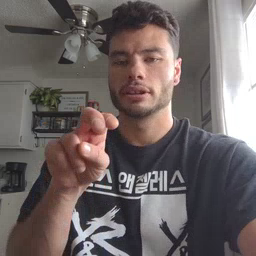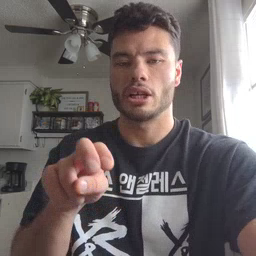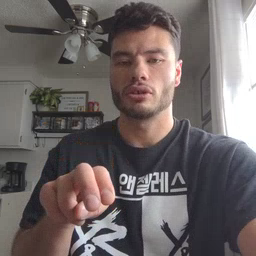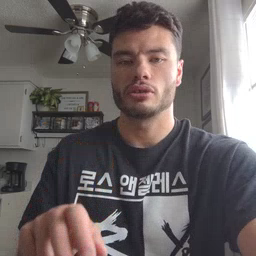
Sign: chair